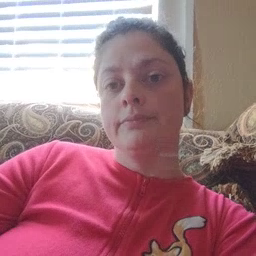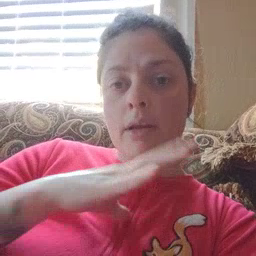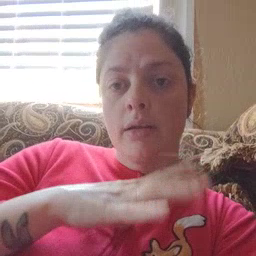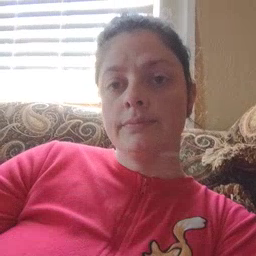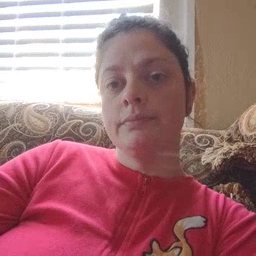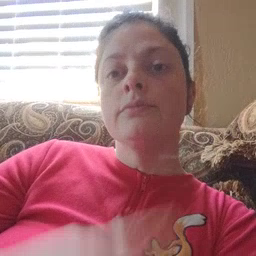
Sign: fine